Question: I currently have an SSIS package that has a split in the branch that looks at a flag to see what to execute. If its true it continues to task 1A, if its false it goes to task 1B. Both tasks 1A and 1B move on to the same task. When I run the entire package though it will correctly pick task 1A or 1B but then the package says its completed successfully and doesnt move on to the next task. Is there something i need to configure so that it will execute the rest of the flow? Please see the screen shot to see the actual flow. It will not run the "Update Instock Velocity Codes" Container and below.
Please let me know if you have any suggestions.
Thanks,
Craig
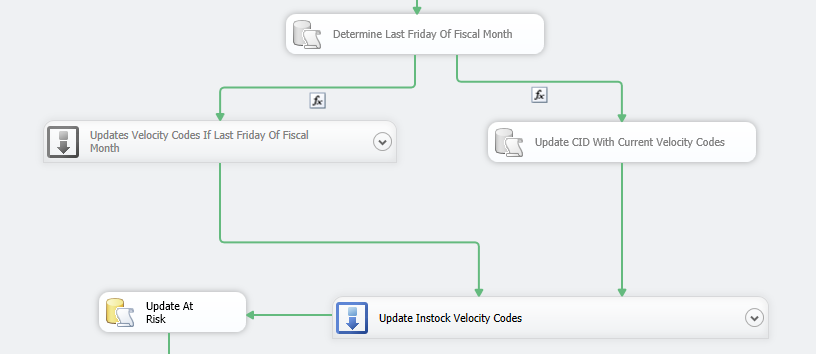
Answer: Try ..
Right click one of the flow lines ('Updates Velocity Codes If Last Friday Of Fiscal Month or Update CID With Current Velocity Codes' to 'Update Instock Velocity Codes') and select Edit.
This will display the Precedence Constraint Editor.
Change 'Multiple constraints' and select 'Logical OR, One constraint must evaluate to True'